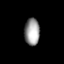
Tissue: prostate
Cell type: T cells
Senescence score: 0.1889
Nuclear area (px): 402
Mean DAPI intensity: 153.96